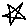
Label: star